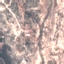
Land use / land cover class: HerbaceousVegetation